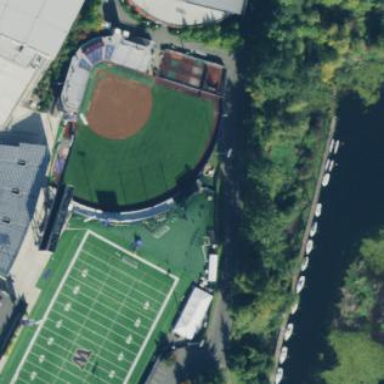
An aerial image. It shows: Softball pitch for leisure and sport activities.